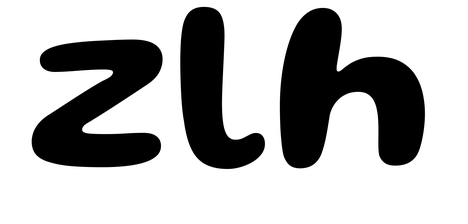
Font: Gluten_SemiBold